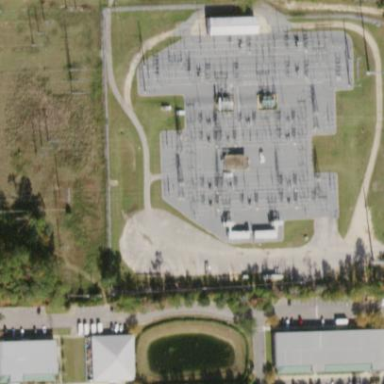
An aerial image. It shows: Chain link fence surrounds transmission level power substation.